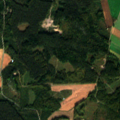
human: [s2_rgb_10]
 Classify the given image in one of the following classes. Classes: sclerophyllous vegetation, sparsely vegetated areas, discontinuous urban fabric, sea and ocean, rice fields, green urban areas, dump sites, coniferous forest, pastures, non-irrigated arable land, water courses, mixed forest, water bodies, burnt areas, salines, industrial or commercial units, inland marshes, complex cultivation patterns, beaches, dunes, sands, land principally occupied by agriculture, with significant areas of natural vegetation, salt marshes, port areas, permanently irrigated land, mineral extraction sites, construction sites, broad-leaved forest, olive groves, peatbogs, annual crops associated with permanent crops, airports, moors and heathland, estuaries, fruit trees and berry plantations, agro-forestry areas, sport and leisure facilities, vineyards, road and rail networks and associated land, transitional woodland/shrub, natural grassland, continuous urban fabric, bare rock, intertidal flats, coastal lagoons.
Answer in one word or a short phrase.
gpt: non-irrigated arable land, land principally occupied by agriculture, with significant areas of natural vegetation, coniferous forest, mixed forest